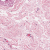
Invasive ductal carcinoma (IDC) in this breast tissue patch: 0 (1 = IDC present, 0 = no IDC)